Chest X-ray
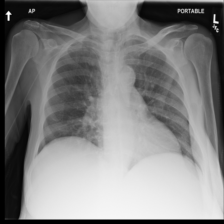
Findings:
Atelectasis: positive
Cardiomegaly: negative
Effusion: negative
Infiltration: negative
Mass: negative
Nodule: negative
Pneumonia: negative
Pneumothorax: negative
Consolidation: negative
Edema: negative
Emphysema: negative
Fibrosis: negative
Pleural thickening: negative
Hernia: negative